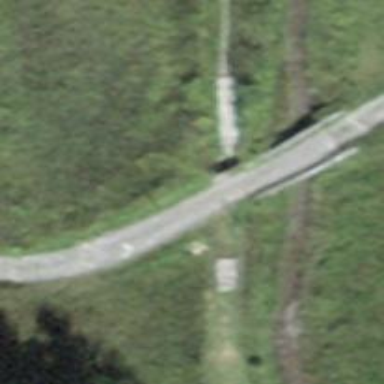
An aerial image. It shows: Boardwalk bridge over footway.